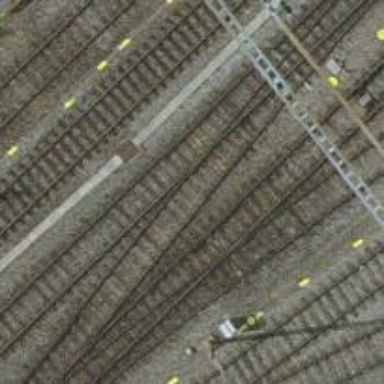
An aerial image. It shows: Rail yard with electrified rails and single track.